Question: I need the same type of table view controllers in my app many times and would like to create a more generic table view controller which I can use over and over again.
These table view controllers are quite simple and show only the contents of an array, put a check mark to the selected table view cell and return the index of the selected table view cell to the calling view controller after the 'Done' button in the toolbar has been tapped.
Currently I create each one of these table view controllers directly in Storyboard and instantiate them by using segues.
Would it be possible to do this in code only (without using Storyboard or xibs)?
What would be the best way to instantiate and push them onto the navigation controller stack (each one will be shown in a view controller).

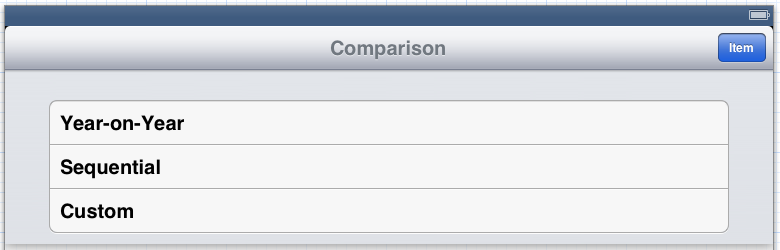
Answer: It's trivial to do this in code. You create your view controller class just like you normally would (extend 'UITableViewController'). Implement all of the same table view data source and delegate methods. All of that is the same.
When you want to use the table view controller you just do:
'''
MyTableViewController *vc = [[MyTableViewController alloc] init];
[self.navigationController pushViewController:vc animated:YES];
'''
I would define your 'MyTableViewController' 'init' method like this:
'''
- (id)init {
if ((self = [super initWithStyle:UITableViewStyleGrouped])) {
// any other initialization
}
return self;
}
'''
BTW - I have an app with over 100 view controllers in it and I've never used Interface builder or storyboards. It's all code.